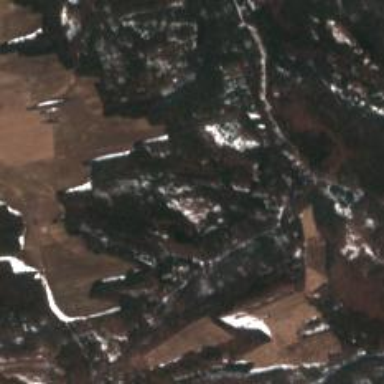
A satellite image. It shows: Ravine in the valley.